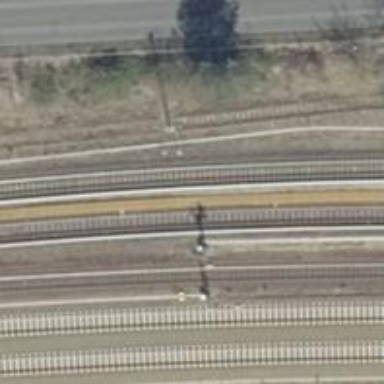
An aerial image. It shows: Yard used for service. The electrified light rail railway is visible.